Question: Given the following list of '<p:selectOneRadio>'.
'''
<p:selectOneRadio layout="grid" columns="1" value="#{1}">
<f:selectItem id="paypal" itemValue="1" itemLabel="Paypal"/>
<f:selectItem id="wireTransfer" itemValue="2" itemLabel="Wire Transfer"/>
</p:selectOneRadio>
'''
Is it possible to display an image as a label of '<f:selectItem>' so that the list looks something like the following?

I tried using a '<p:outputLabel>' placing a '<p:graphicImage>' inside and removing the 'itemLabel' attribute from the'<f:selectItem>' inside the '<p:selectOneRadio>' but either way it did not work.
'''
<p:outputLabel for="paypal">
<p:graphicImage library="default" name="images/payments/paypal_logo.jpeg"/>
</p:outputLabel>
'''
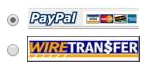
Answer: You can solve it using the <URL>
Here an example:
'''
<h3>Custom Layout</h3>
<p:outputPanel id="customPanel" style="margin-bottom:10px">
<p:selectOneRadio id="customRadio" value="#{radioView.color}" layout="custom">
<f:selectItem itemLabel="Red" itemValue="Red" />
<f:selectItem itemLabel="Green" itemValue="Green" />
<f:selectItem itemLabel="Blue" itemValue="Blue" />
</p:selectOneRadio>
<h:panelGrid columns="3" cellpadding="5">
<p:radioButton id="opt1" for="customRadio" itemIndex="0" />
<h:outputLabel for="opt1" value="Red" />
<p:spinner />
<p:radioButton id="opt2" for="customRadio" itemIndex="1" />
<h:outputLabel for="opt2" value="Green" />
<p:inputText />
<p:radioButton id="opt3" for="customRadio" itemIndex="2" />
<h:outputLabel for="opt3" value="Blue" />
<p:calendar />
</h:panelGrid>
</p:outputPanel>
'''